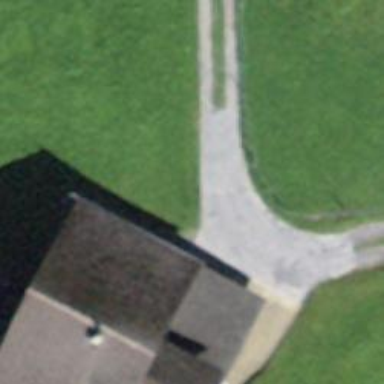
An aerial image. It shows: Unpaved driveway designed for service vehicles.